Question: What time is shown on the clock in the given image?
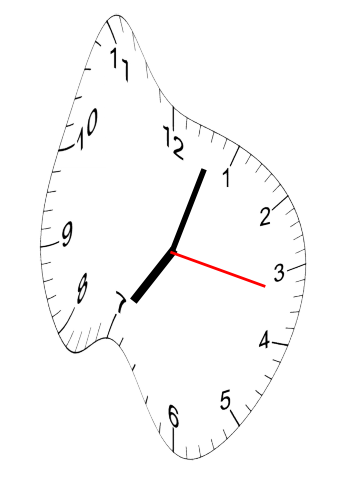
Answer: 07:03:17